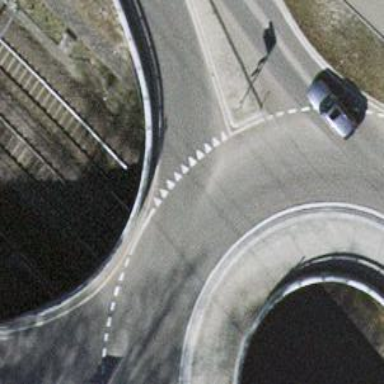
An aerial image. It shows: Guard rail.